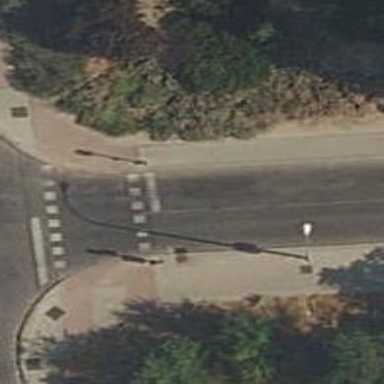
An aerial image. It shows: Road with traffic signals at the crossing.